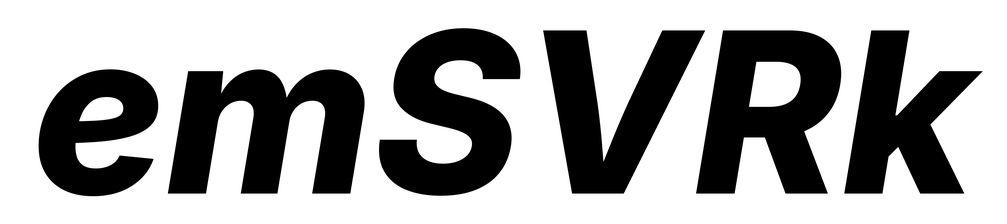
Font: Inter-Italic_ExtraBold_Italic